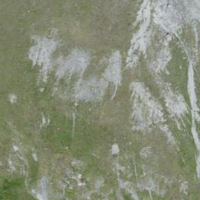
EUNIS habitat code: 26
Species observed at this site:
Carduus defloratus
Gymnadenia rhellicani
Dryas octopetala
Gentiana clusii
Hippocrepis comosa
Pinguicula alpina
Trifolium pratense
Gymnadenia conopsea
Saxifraga caesia
Dactylorhiza viridis
Helianthemum alpestre
Silene acaulis
Saxifraga aizoides
Botrychium lunaria
Carex firma